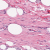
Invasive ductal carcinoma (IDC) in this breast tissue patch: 0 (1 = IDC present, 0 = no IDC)